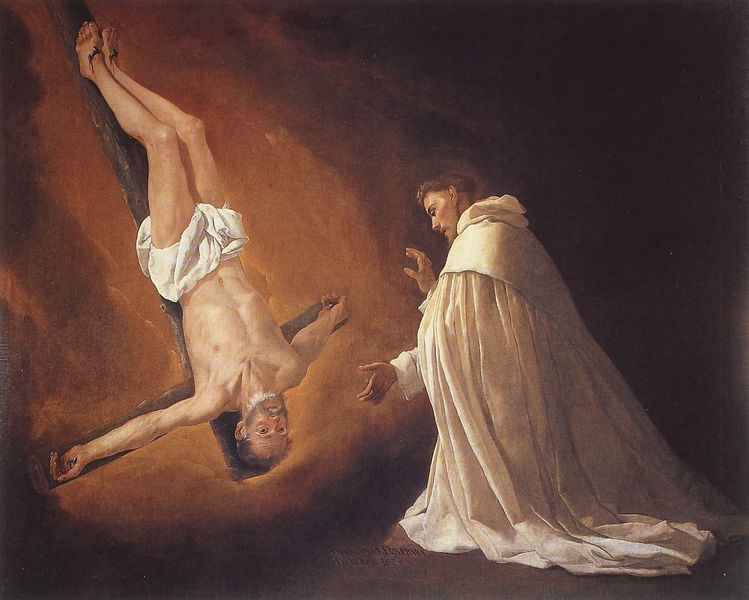
Titel: Der gekreuzigte Petrus erscheint dem hl. Petrus Nolasco
Künstler: Francisco de Zurbarán
Institution: Madrid, Museo del Prado
Schlagwörter: gemälde, umhang, weiß, wolken, braun, elegant, licht, ohr, orange, schwarz, blick, rot, tuch, malerei, bart, gericht, barock, bibel, hände, gewand, kutte, höhle, weis, nagel, nägel, leuchten, blut, lendentuch, glaube, kreuz, religion, hängend, jesus, kreuzigung, wunden, wundmale, hölle, kniend, vision, religiös, segnung, kruzifix, mönch, erscheinung, heiliger, märtyrer, petrus, erlösung, kapuze, umgedreht, martyrium, apostel, kopfüber, inschrift6, cross, verkehrtherum, hngend, vier nagel typus